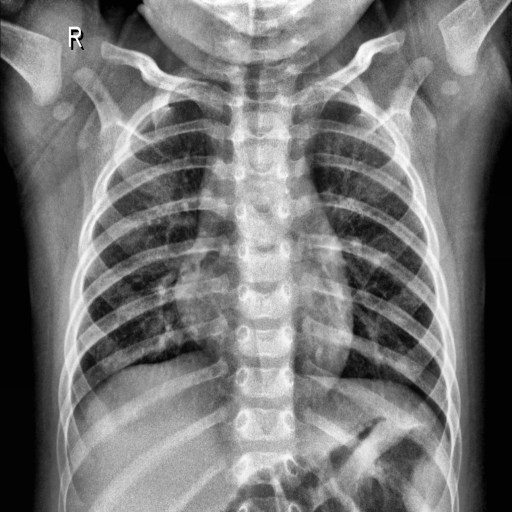
Finding: NORMAL